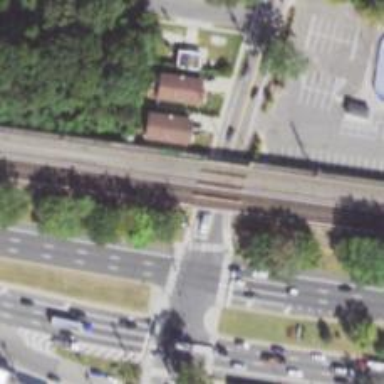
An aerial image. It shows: Railway bridge with electrified rail tracks.